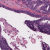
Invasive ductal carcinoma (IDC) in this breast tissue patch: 0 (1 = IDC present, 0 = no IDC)